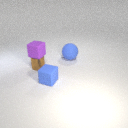
small brown metal cylinder in front of large blue rubber sphere